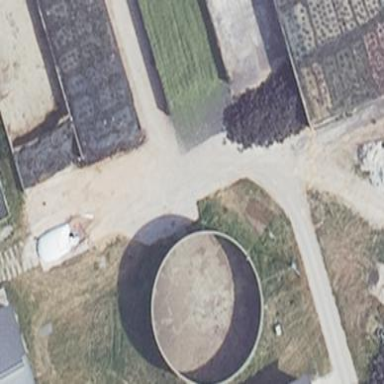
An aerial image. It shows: Storage tank with man-made structure.